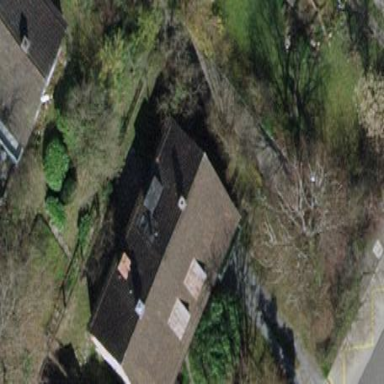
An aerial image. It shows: House with tile roof.